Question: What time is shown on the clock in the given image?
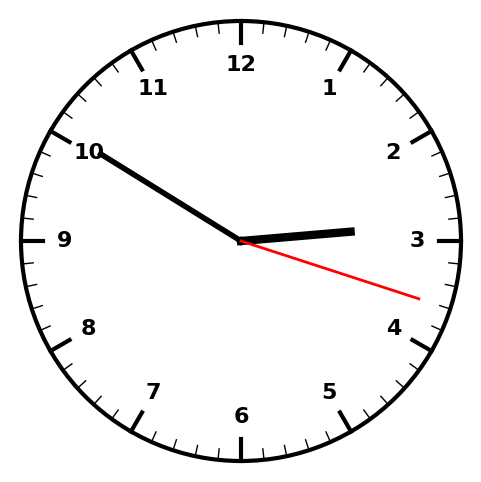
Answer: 02:50:18